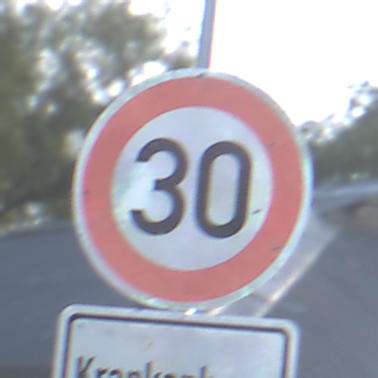
Verkehrszeichen: Geschwindigkeit30
Zusatzzeichen unten: HinweisDurchVerbaleAngabe11
Umgebung: Outdoor, Suburban
Tageszeit: SunriseSunset
Wetter: PartlyCloudy
Licht: Natural
Jahreszeit: NotSpecified
Kontrast: HighContrast